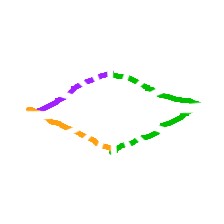
Shape: rhombus